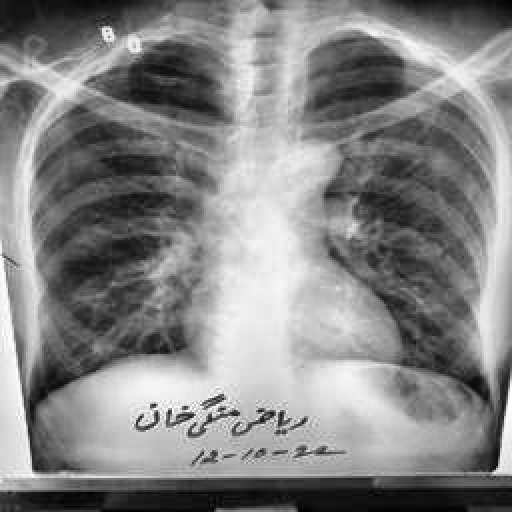
Finding: TUBERCULOSIS